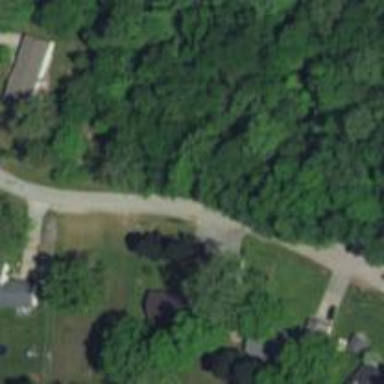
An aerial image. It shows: Residential road.